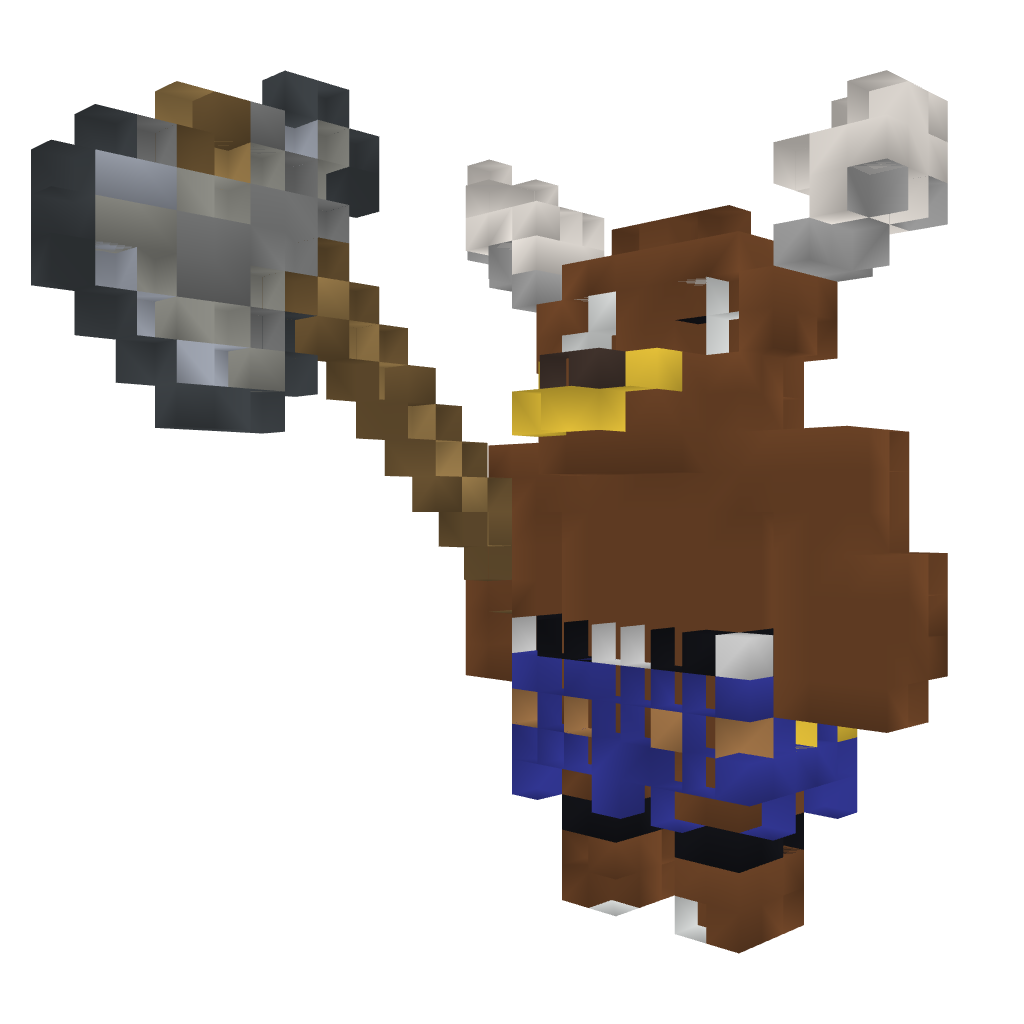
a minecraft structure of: Minotaurus